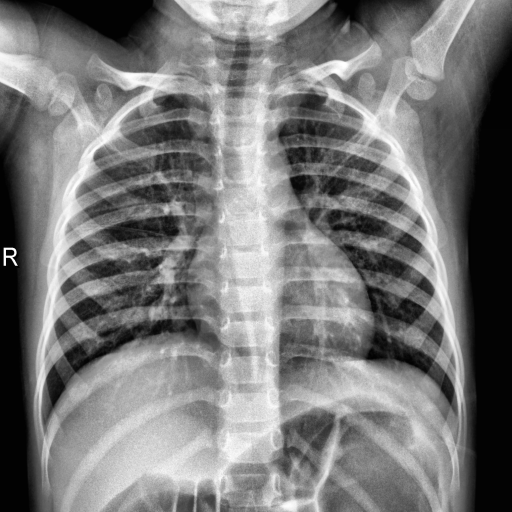
Finding: NORMAL